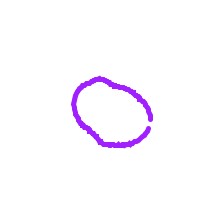
Shape: circle